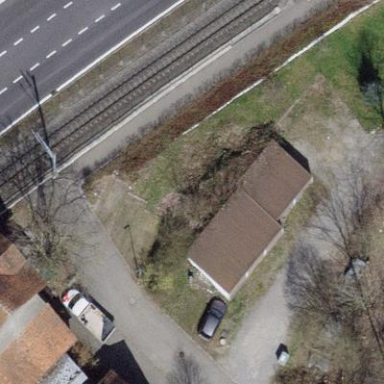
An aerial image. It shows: Group of garages.